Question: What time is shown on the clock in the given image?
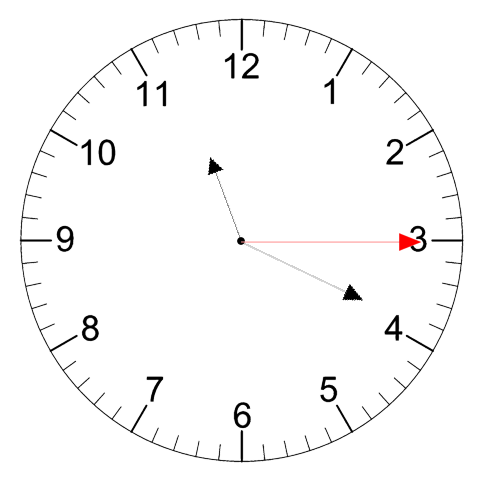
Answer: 11:19:15